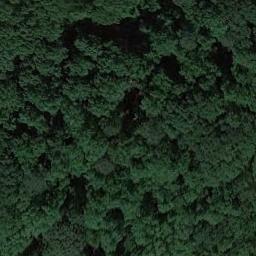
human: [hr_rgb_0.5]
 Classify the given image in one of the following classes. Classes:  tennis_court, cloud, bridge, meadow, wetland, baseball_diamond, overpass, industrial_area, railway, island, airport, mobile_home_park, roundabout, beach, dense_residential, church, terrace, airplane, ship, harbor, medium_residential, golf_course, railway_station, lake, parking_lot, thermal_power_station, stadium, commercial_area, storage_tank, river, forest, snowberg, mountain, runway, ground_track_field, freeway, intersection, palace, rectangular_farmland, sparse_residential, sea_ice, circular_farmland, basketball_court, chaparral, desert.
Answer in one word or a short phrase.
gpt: forest